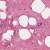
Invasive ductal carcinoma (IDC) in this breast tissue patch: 0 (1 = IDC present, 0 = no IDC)